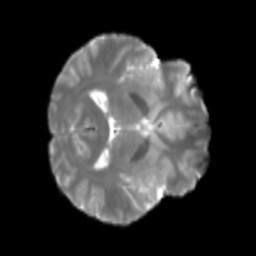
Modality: T2w
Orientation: axial
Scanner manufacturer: siemens
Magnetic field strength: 3 T
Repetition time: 4 s
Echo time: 0.0594 s